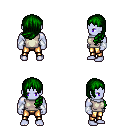
a pixel art fantasy rpg character, male body template, dark elf, purple skin, white sleeveless shirt, gold greaves, green left-swept hairstyle, white cloth bracers, four views (front, back, left, right), 2x2 character sprite sheet, small pixel art, hard edges, no anti-aliasing